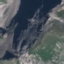
Land use / land cover: HerbaceousVegetation